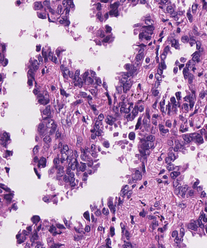
Tumor epithelial tissue: yes
Tumor-associated stroma tissue: yes
Normal tissue: no